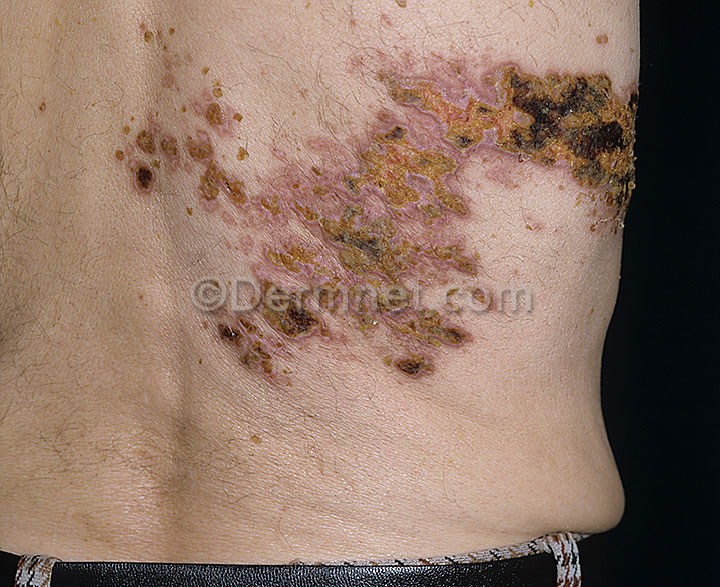
Disease: Warts Molluscum and other Viral Infections